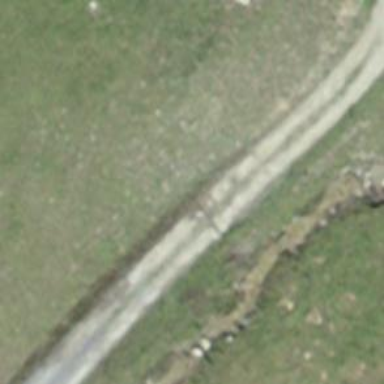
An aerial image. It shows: Gravel track with grade2 tracktype.